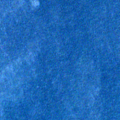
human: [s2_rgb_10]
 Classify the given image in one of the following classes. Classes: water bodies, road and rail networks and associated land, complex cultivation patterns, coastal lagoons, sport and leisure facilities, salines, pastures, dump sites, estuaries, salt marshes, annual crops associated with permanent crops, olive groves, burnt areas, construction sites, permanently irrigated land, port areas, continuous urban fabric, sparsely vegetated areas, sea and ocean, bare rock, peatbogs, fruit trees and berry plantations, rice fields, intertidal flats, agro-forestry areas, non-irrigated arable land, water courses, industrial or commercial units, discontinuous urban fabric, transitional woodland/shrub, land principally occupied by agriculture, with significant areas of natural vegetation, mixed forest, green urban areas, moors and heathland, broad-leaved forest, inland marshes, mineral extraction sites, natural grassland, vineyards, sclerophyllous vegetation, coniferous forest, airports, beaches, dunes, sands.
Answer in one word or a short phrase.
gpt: sea and ocean